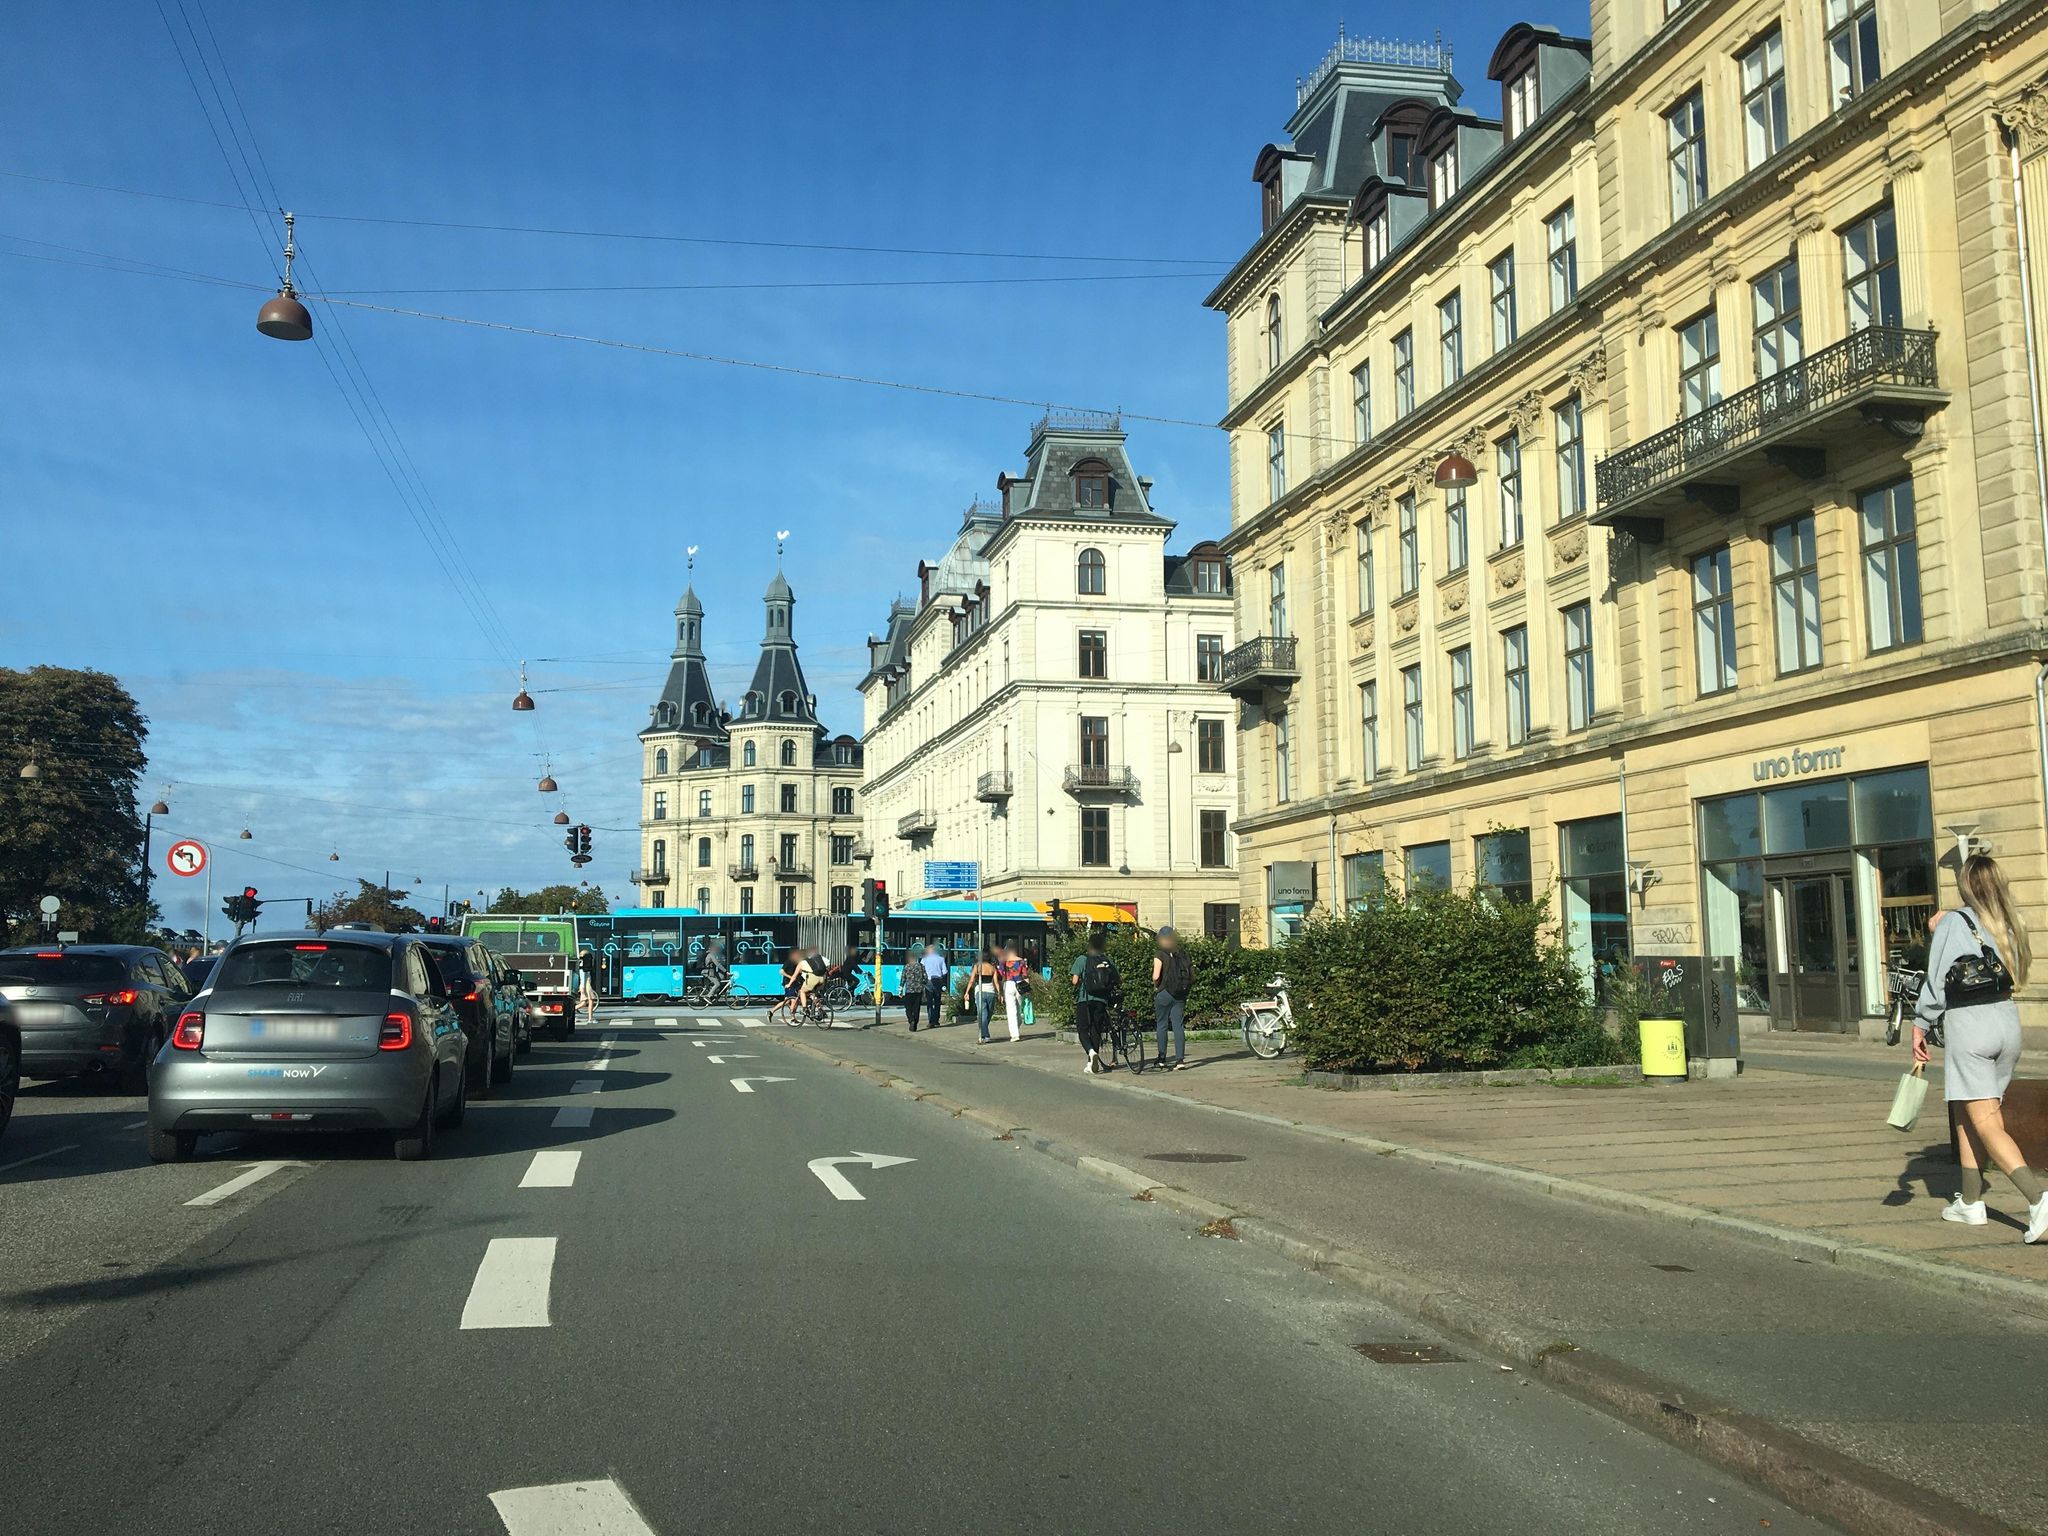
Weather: clear
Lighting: day
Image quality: good
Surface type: driving surface
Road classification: path, steps, footway
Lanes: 3
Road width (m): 4
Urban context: urban centre
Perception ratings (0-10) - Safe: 6.39, Lively: 8.07, Beautiful: 6.94, Boring: 3.53, Depressing: 2.98, Wealthy: 8.84